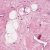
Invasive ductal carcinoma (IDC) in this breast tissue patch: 0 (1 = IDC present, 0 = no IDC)